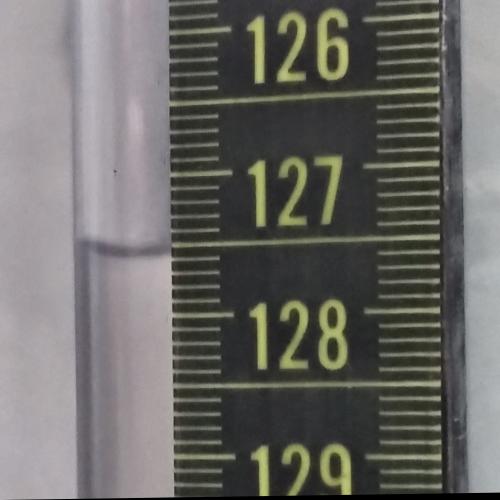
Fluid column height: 127.6 cm